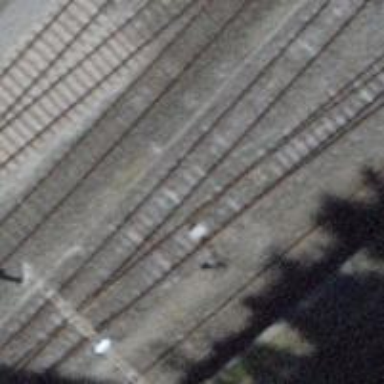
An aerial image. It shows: Railway switch.